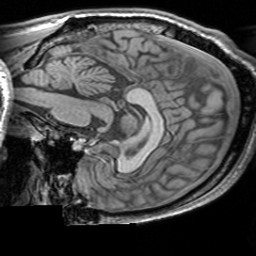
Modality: T1w
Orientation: sagittal
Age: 20
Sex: male
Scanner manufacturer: siemens
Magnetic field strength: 3 T
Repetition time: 1.63 s
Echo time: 0.00311 s